Question: I have list data, then I want when I click one of item it'll show the detail but I don't know how to pass the data to detail activity.
So, how to make this? I've tried many ways of the available answers on Stack overflow, but all of them not working, or not related to my problem .
So, kindly help to do this.

here my adapter script :
'''
public class VoucherAdapter extends ArrayAdapter<Voucher> {
List<Voucher> mVoucherList;
LayoutInflater vi;
int Resource;
VoucherAdapter.ViewHolder holder;
private Context context;
public VoucherAdapter(Context context, int resource, List<Voucher> objects) {
super(context, resource, objects);
vi = (LayoutInflater) context
.getSystemService(Context.LAYOUT_INFLATER_SERVICE);
Resource = resource;
mVoucherList = objects;
this.context = context;
}
@Override
public View getView(int position, View convertView, ViewGroup parent) {
// convert view = design
View v = convertView;
if (v == null) {
holder = new VoucherAdapter.ViewHolder();
v = vi.inflate(R.layout.list_voucher, parent, false);
holder.kode = (TextView) v.findViewById(R.id.txtkode);
holder.status = (TextView) v.findViewById(R.id.txt_stat);
holder.expiredDate = (TextView) v.findViewById(R.id.txt_tgl_exp);
holder.list = (RelativeLayout) v.findViewById(R.id.itemListVoucher);
v.setTag(holder);
} else {
holder = (VoucherAdapter.ViewHolder) v.getTag();
}
holder.kode.setText(mVoucherList.get(position).getSerialNumber());
holder.status.setText(mVoucherList.get(position).getStatus());
DateFormat df = new SimpleDateFormat("MMM dd yyyy HH:mma");
String reportDate = df.format(mVoucherList.get(position).getExpiryDate());
holder.expiredDate.setText(reportDate);
holder.list.setOnClickListener(new View.OnClickListener() {
@Override
public void onClick(View view) {
Intent detailIntent = new Intent(getContext(), VoucherDetailAktif.class);
context.startActivity(detailIntent);
//how to pass the data to detail activity?
}
});
return v;
}
static class ViewHolder {
public TextView kode;
public TextView expiredDate;
public TextView status;
public RelativeLayout list;
}
}
'''
Thank you
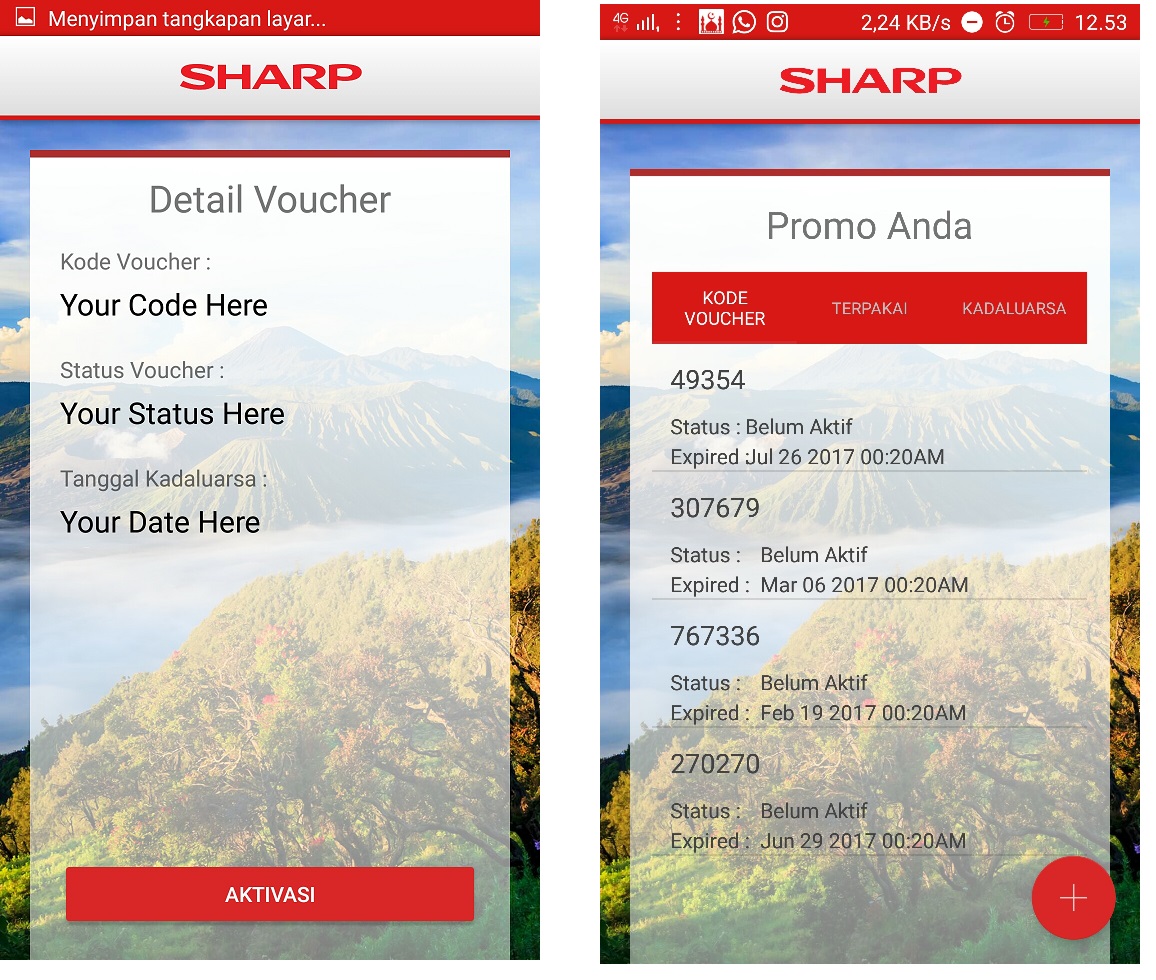
Answer: Check your custom model implements Parcelable, if not implement your class as Parcelable, and send like this,
'''
Intent detailIntent = new Intent(getContext(), VoucherDetailAktif.class);
Voucher vouceher = mVoucherList.get(position);
detailIntent.putExtra("voucher", vouceher)
context.startActivity(detailIntent);
'''
In your 'VoucherDetailAktif.java' activity you can get the 'Voucher' object like this,
'''
Voucher vouceher = getIntent().getParcelableExtra("voucher");
'''
If your Custom class implements 'Serializable',
For sending data you can do same as above, but retrieving data in 'VoucherDetailAktif.java' class you can do like this,
'''
Voucher vouceherValue = (Voucher) getIntent().getSerializableExtra("voucher");
'''
Note:
> add final to the position param in getView to access inside the
onClickListener
'''
public View getView(final int position, View convertView, ViewGroup parent)
'''